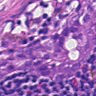
Metastatic tissue present: yes